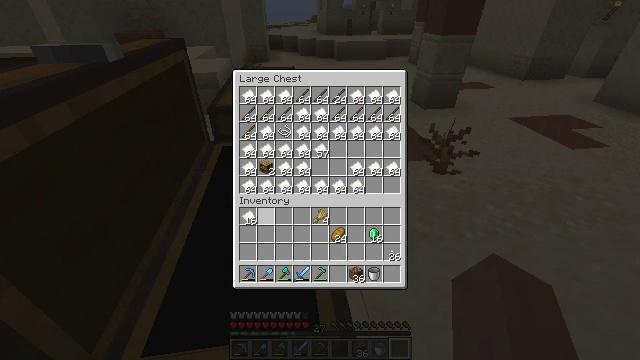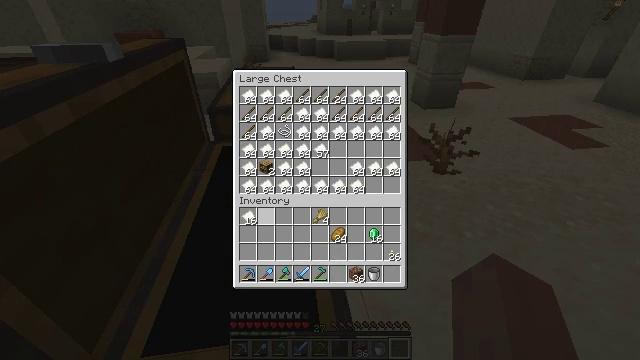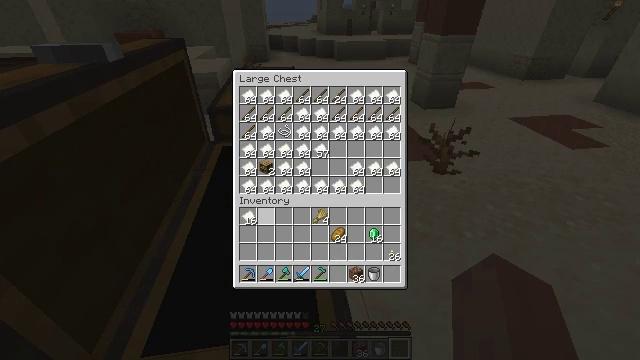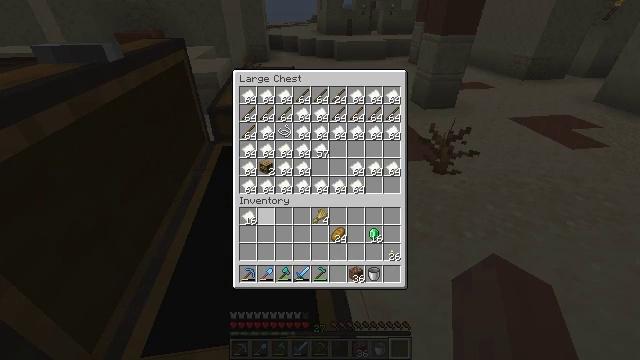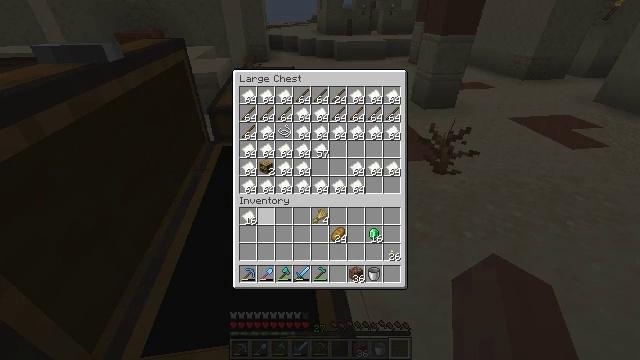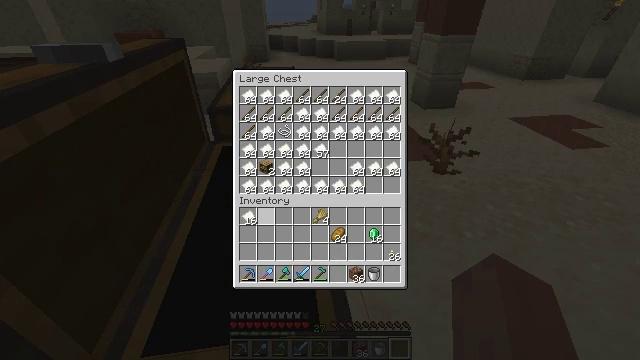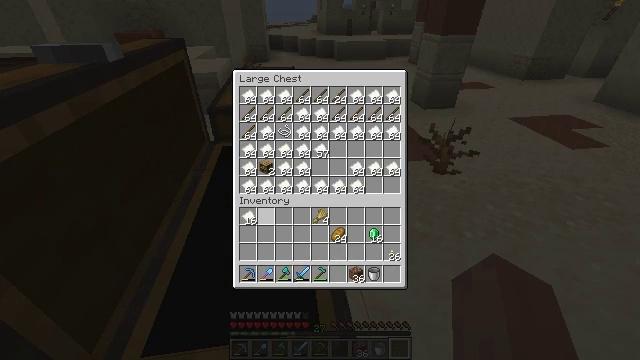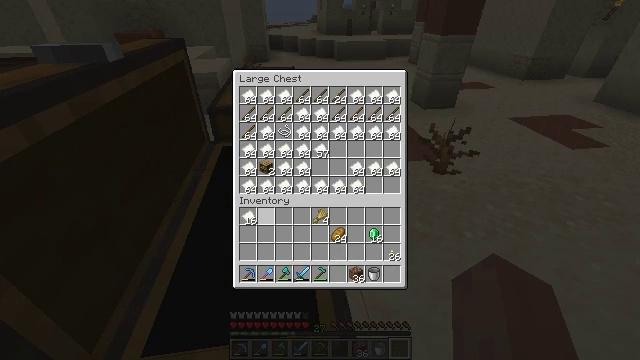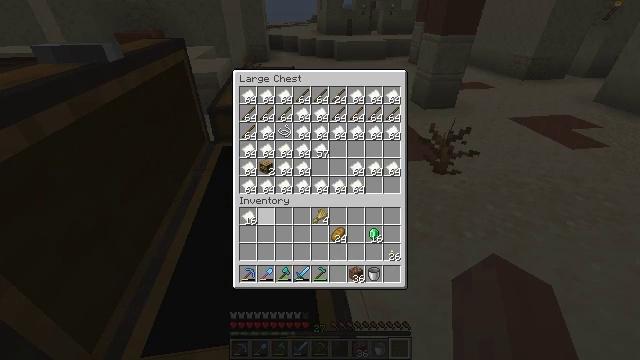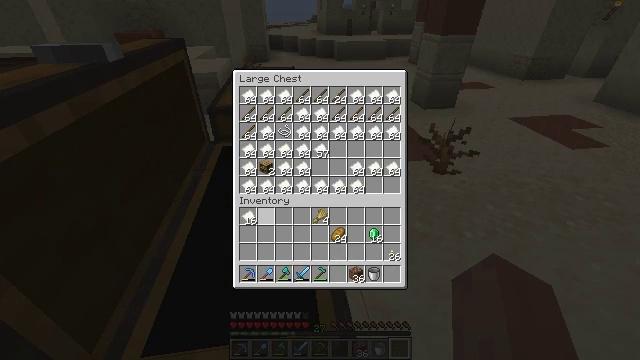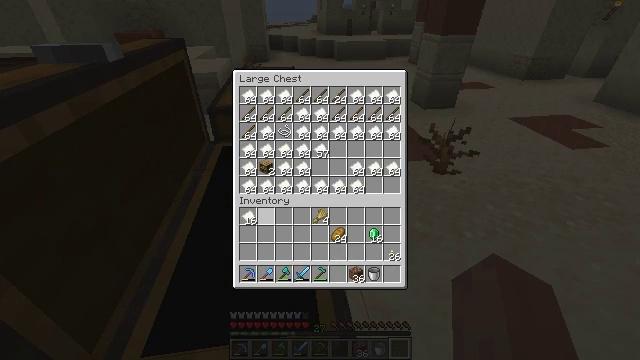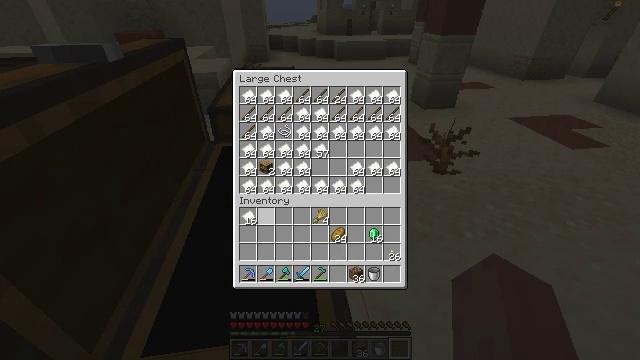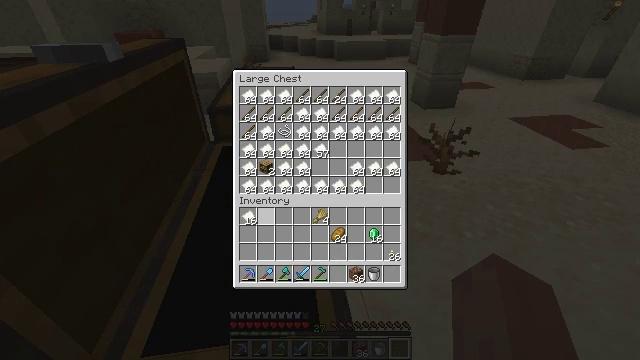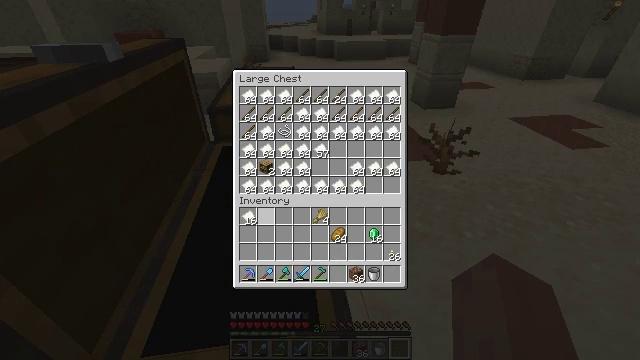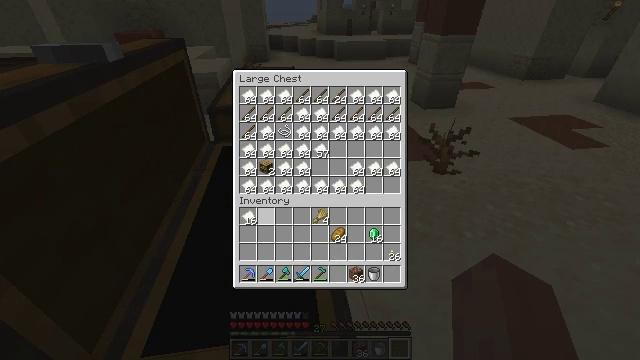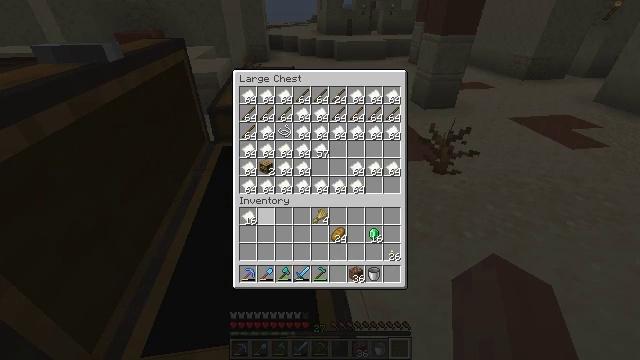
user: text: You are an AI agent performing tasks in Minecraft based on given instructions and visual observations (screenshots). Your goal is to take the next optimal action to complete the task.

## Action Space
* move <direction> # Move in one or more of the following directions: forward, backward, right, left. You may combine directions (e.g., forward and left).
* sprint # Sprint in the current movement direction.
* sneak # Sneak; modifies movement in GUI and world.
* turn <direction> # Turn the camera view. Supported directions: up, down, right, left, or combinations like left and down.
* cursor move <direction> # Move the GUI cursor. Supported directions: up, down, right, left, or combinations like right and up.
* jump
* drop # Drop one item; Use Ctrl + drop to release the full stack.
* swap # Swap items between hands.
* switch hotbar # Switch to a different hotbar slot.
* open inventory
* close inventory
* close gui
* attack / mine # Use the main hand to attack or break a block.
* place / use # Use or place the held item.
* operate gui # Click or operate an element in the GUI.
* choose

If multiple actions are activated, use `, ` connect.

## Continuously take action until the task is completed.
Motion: motion action
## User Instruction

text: Remove acacia planks from a building.
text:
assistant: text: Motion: sneak
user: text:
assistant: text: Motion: sneak
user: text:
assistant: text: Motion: sneak
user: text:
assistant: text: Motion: sneak
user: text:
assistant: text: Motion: sneak
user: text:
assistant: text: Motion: sneak, operate gui
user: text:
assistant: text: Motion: sneak, operate gui
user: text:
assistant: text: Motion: sneak, operate gui
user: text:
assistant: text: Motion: sneak
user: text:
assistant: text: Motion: sneak
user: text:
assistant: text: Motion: sneak
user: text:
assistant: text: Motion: sneak
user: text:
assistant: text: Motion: sneak
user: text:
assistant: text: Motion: sneak
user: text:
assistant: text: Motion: sneak
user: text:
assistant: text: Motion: sneak, cursor move left
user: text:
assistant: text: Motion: sneak
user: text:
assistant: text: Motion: sneak, operate gui
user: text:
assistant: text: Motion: sneak, operate gui
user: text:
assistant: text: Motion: sneak, operate gui
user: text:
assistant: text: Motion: sneak
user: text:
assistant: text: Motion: sneak, cursor move right
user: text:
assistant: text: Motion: sneak, cursor move right and down
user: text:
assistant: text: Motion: sneak, cursor move right and down
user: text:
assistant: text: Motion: sneak, cursor move right
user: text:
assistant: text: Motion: sneak
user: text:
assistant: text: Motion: sneak
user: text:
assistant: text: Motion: sneak
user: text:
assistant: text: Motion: sneak
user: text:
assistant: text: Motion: sneak, operate gui